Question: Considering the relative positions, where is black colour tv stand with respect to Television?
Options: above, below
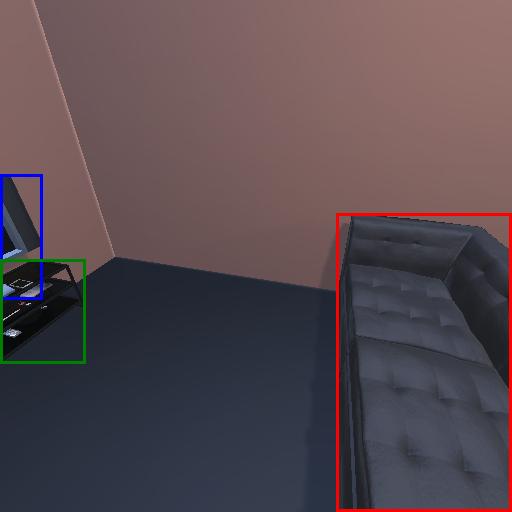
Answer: above